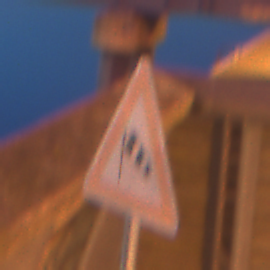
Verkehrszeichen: SeitenwindVonLinks
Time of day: Night
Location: Outdoor (Urban)
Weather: PartlyCloudy
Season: NotSpecified
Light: Artificial